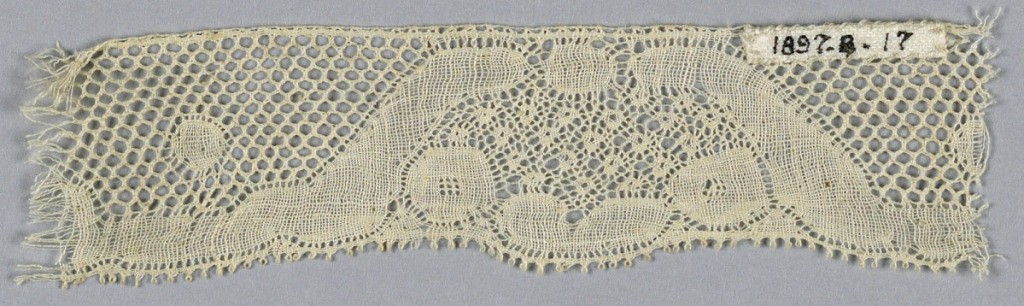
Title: Fragment
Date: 18th century
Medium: linen Technique: bobbin lace
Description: Fragment of Valenciennes lace has scrolls enclosing oval areas with a "fond de neige" or snowy ground. Round mesh.